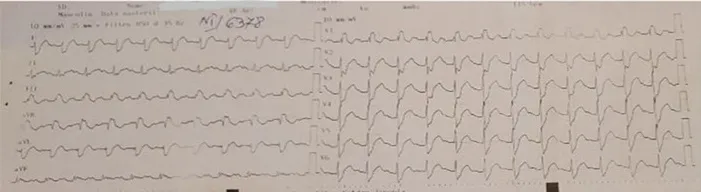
ECG-first-degree atrioventricular block, major right bundle branch block, and sinus tachycardia.
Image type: electrography (ekg)